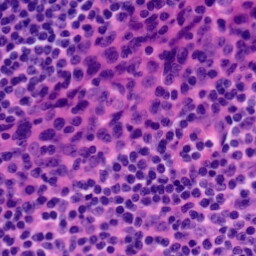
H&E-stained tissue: Tonsil